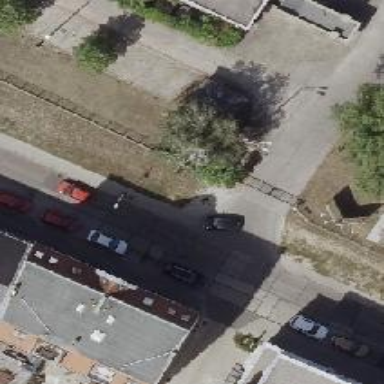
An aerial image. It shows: Concrete alley used as service road.